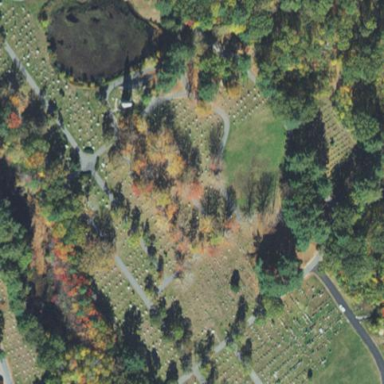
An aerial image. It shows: Historical cemetery.